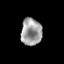
Tissue: prostate
Cell type: T cells
Senescence score: 0.3561
Nuclear area (px): 556
Mean DAPI intensity: 157.304